Question: I'd like to bypass the consents screen when a user logs in using IdentityServer3, granting all consents by default. Is there an way to configure this?
This is the screen I wish to bypass:

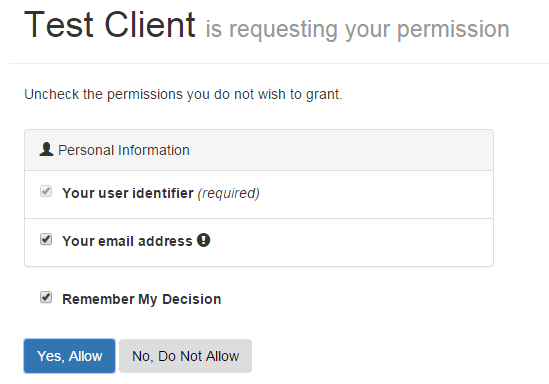
Answer: When configuring a 'Client' its 'RequireConsent' property should be set to 'false'.